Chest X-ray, PA view. Patient: 71 years old, sex M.
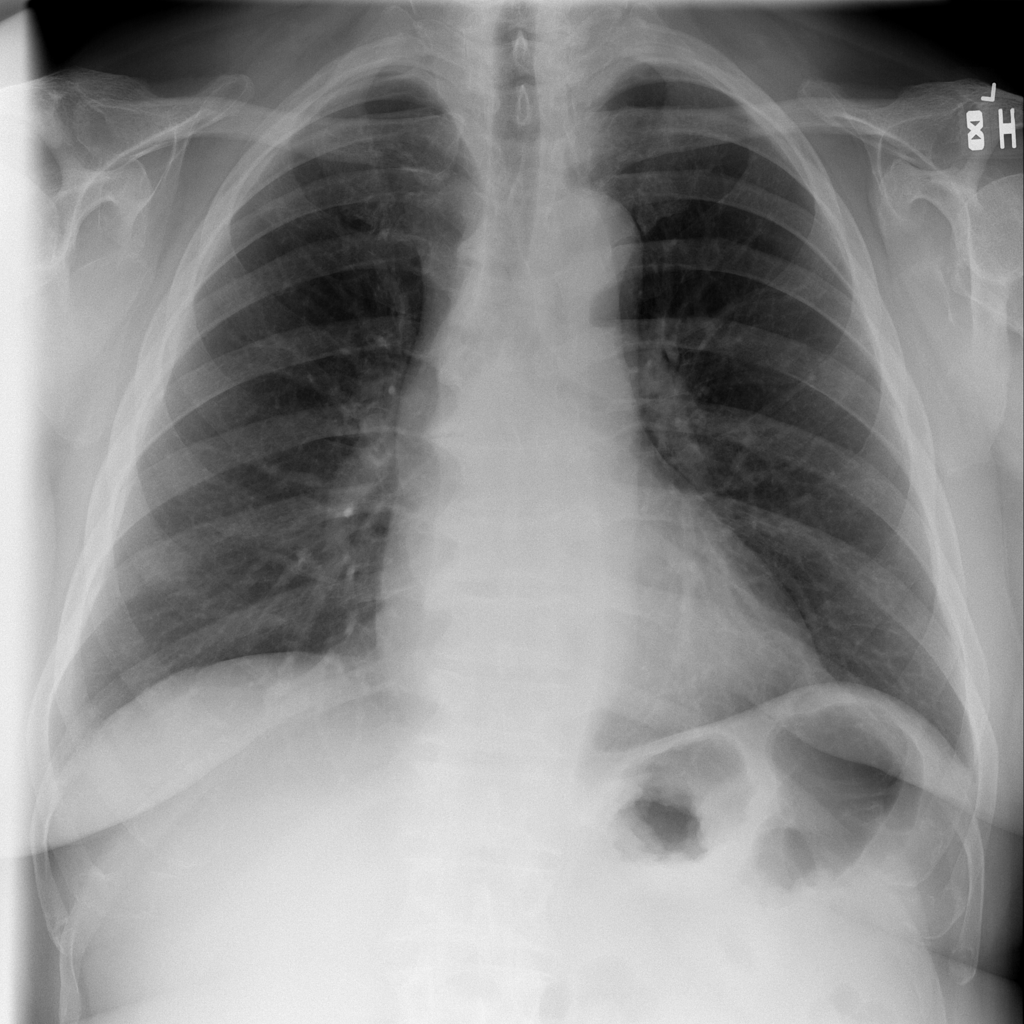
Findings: No Finding